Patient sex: M
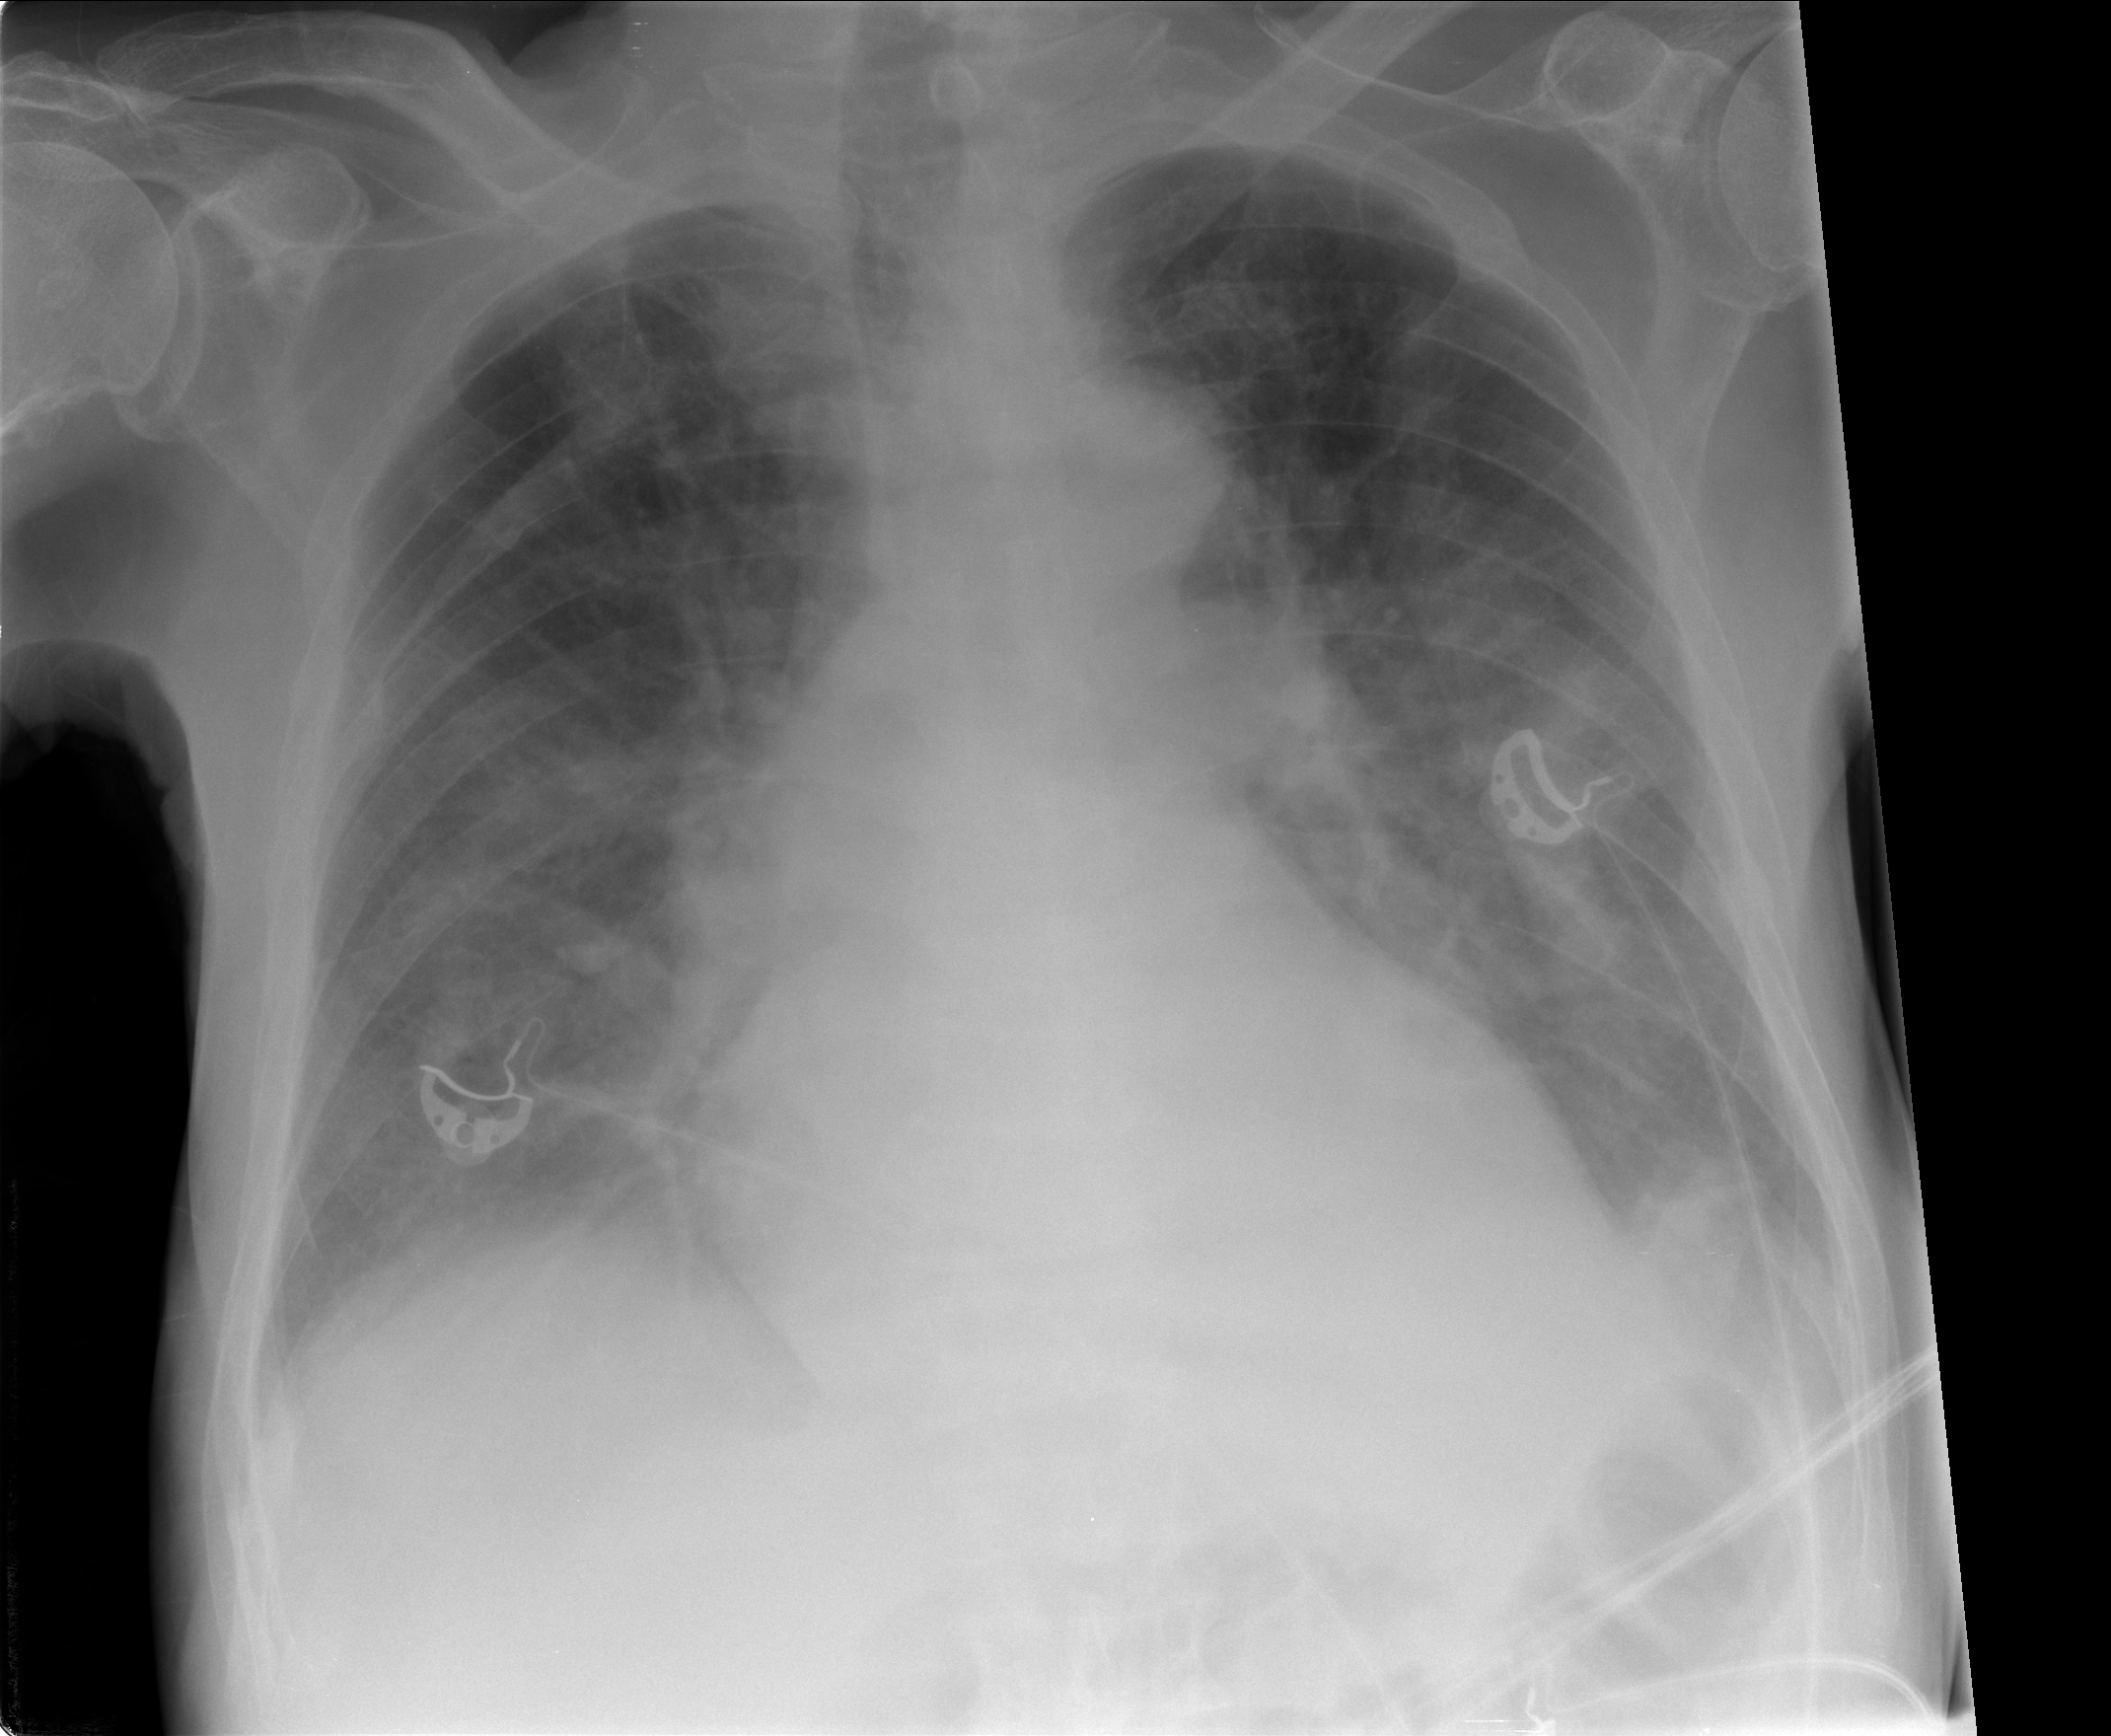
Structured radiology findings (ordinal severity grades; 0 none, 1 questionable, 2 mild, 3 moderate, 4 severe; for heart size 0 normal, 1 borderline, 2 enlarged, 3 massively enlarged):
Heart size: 2
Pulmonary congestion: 2
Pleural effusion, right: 0
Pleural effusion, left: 1
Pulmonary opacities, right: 1
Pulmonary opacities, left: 2
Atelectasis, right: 2
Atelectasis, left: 2